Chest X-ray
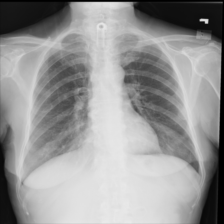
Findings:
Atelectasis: negative
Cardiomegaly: negative
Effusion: negative
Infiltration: negative
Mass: negative
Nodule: negative
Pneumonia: negative
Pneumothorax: negative
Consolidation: negative
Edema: negative
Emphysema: negative
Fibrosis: negative
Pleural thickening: negative
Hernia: negative